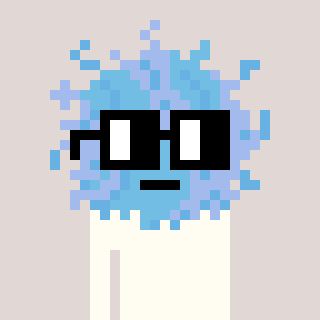
a pixel art character with square black glasses, a lint-shaped head and a orange-colored body on a warm background